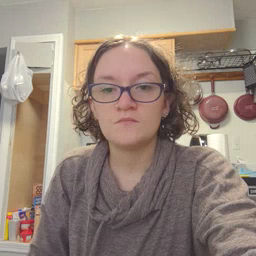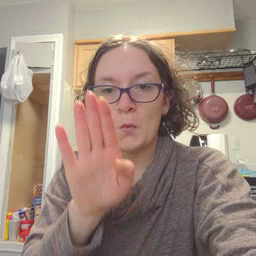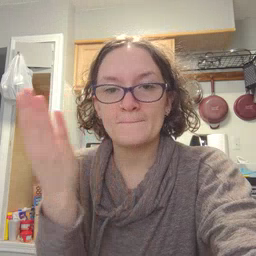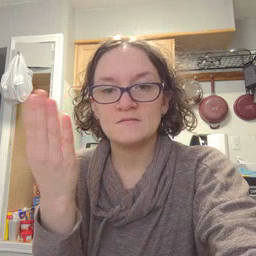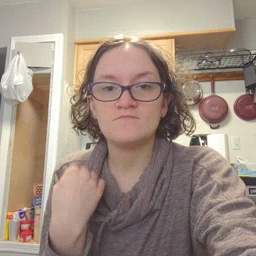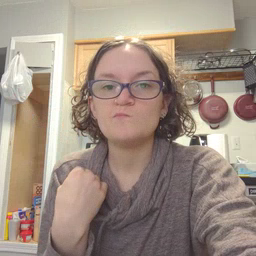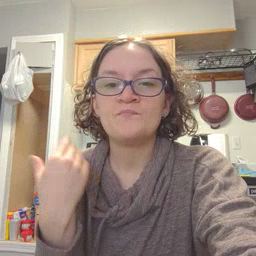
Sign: open